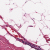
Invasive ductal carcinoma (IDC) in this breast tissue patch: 1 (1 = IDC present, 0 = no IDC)